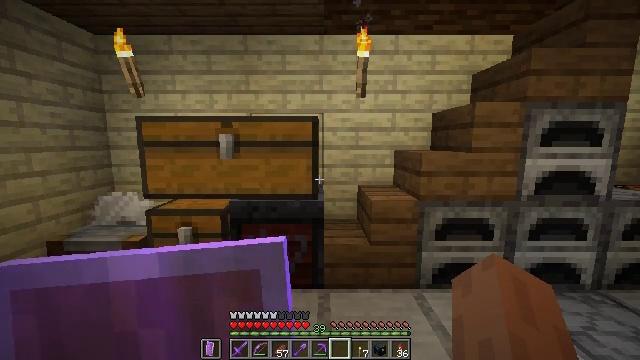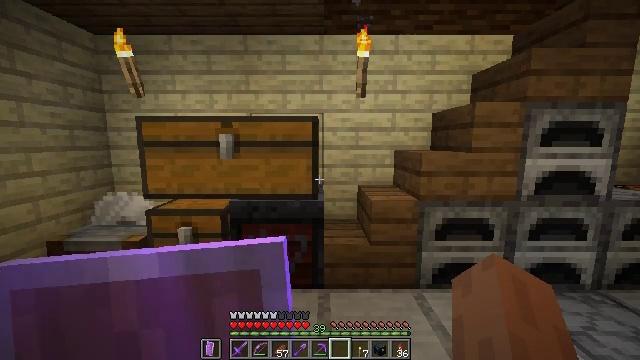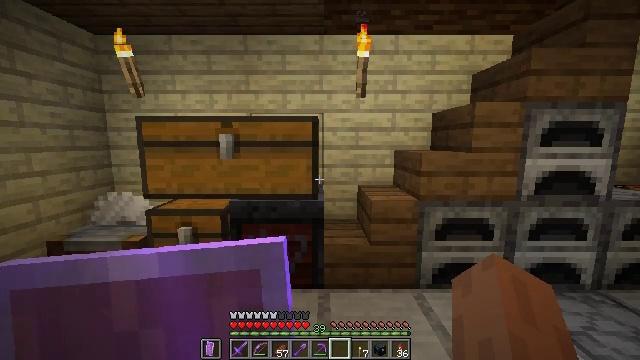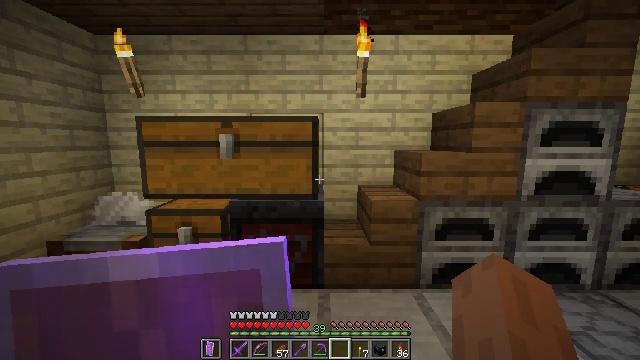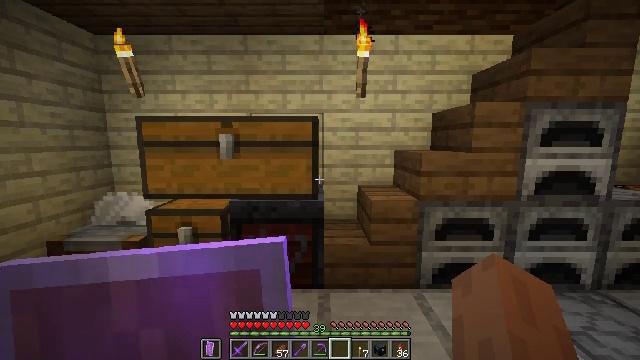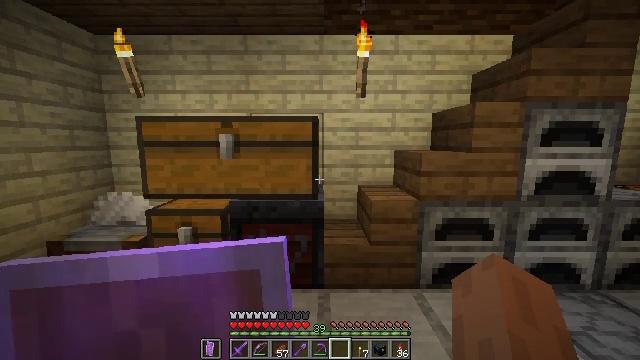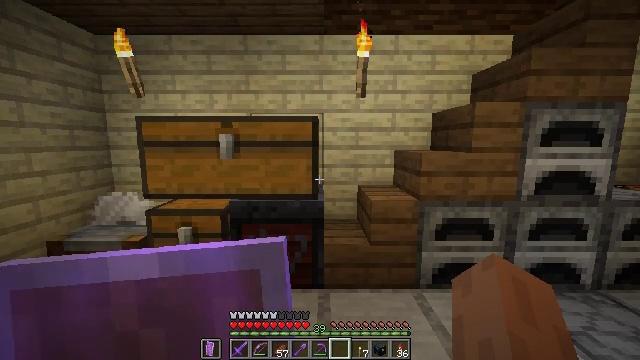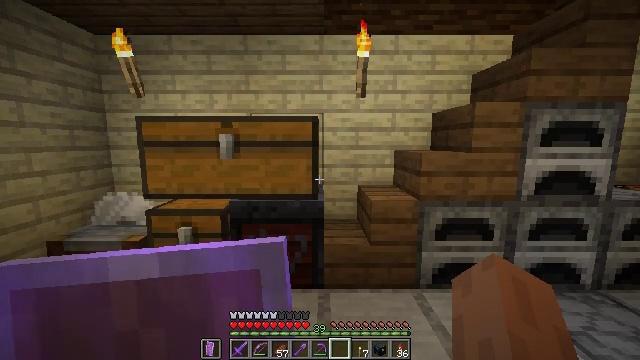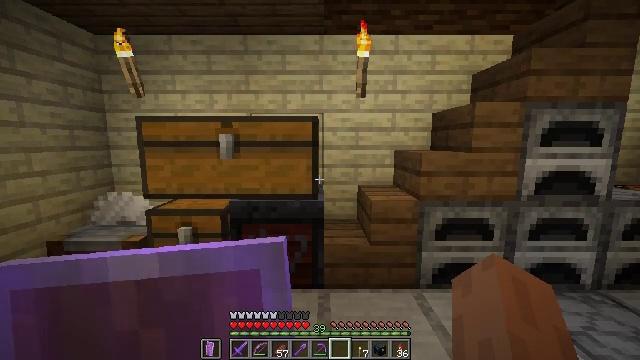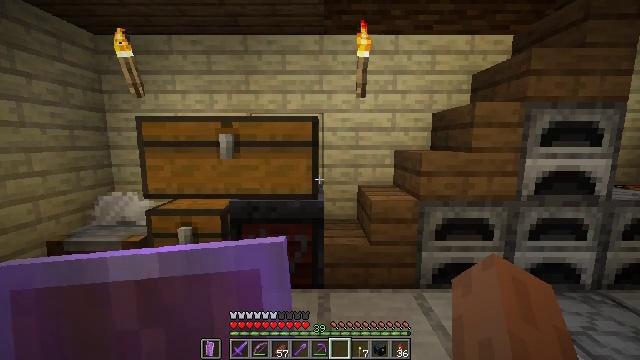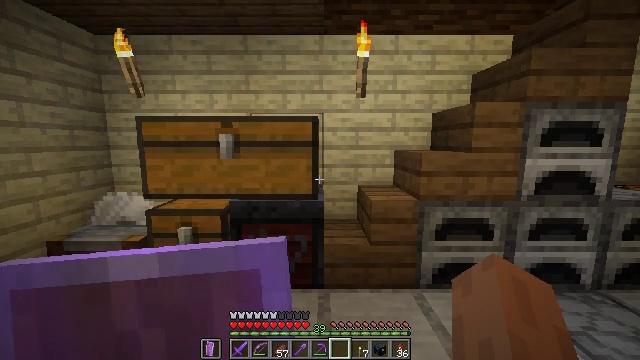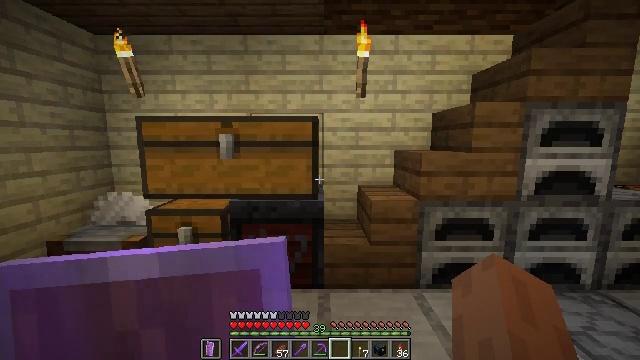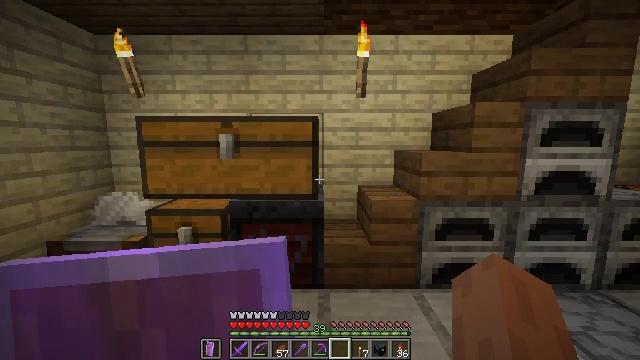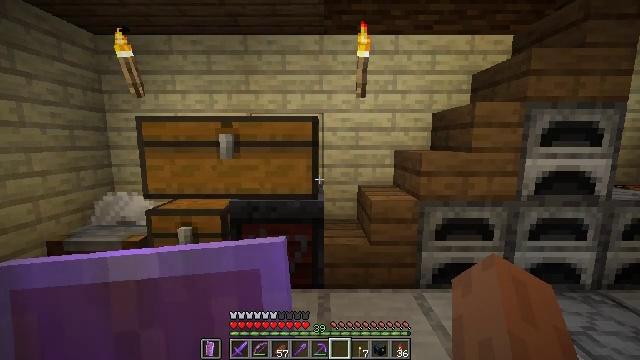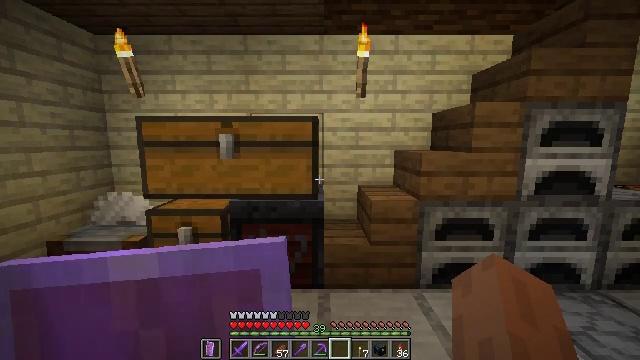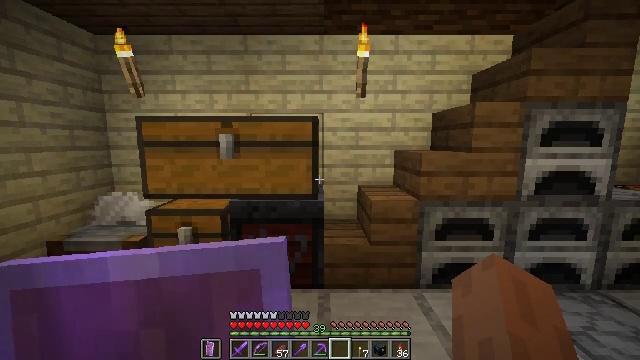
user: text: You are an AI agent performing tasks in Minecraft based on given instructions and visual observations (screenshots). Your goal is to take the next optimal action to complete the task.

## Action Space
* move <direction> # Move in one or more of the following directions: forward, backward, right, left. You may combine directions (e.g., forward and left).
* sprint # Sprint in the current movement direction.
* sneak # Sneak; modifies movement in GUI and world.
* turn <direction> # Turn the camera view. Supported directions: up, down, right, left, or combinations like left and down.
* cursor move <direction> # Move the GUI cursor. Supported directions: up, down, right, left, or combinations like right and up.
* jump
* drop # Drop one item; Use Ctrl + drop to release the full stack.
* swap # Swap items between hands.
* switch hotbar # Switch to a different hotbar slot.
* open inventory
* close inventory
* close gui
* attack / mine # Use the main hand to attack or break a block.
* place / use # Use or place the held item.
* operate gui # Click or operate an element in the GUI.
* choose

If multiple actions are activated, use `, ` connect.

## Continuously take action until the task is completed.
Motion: motion action
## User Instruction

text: Craft glass in the furnace from sand.
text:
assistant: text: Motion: no_op
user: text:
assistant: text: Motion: no_op
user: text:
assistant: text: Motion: no_op
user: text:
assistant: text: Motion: no_op
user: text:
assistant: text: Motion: no_op
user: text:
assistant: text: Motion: no_op
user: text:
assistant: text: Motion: no_op
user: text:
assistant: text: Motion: no_op
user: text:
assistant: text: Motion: no_op
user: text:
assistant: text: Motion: no_op
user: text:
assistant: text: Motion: no_op
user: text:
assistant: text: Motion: no_op
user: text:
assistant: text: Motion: no_op
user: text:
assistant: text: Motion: no_op
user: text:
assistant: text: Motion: no_op
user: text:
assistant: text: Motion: no_op
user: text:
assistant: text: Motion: no_op
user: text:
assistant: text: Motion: no_op
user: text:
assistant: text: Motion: no_op
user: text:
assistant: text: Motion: no_op
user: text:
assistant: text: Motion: no_op
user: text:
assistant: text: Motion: no_op
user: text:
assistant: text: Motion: no_op
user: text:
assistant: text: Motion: no_op
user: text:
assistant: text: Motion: no_op
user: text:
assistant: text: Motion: no_op
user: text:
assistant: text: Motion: no_op
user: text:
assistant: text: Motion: no_op
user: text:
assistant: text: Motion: no_op
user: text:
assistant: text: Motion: no_op